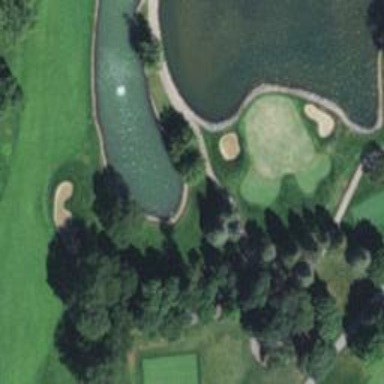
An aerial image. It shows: Well-maintained path designated for golf carts.